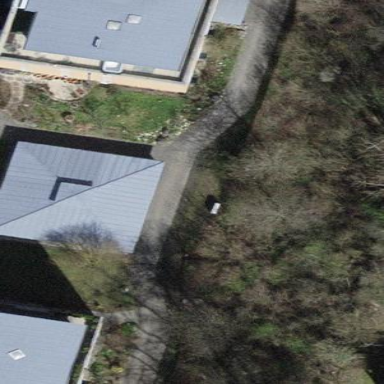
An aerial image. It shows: Building with tile roof.